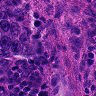
Metastatic tissue present: yes